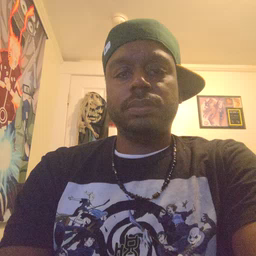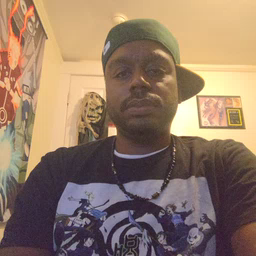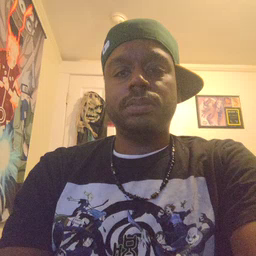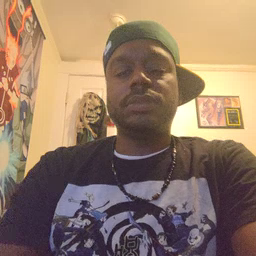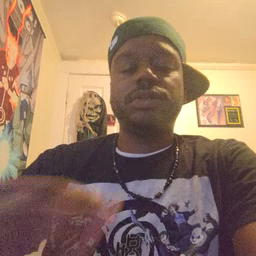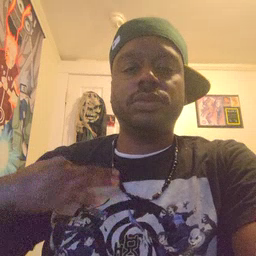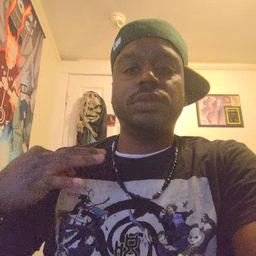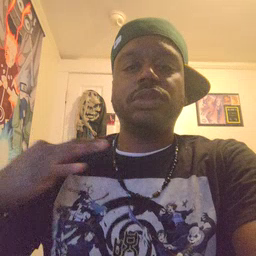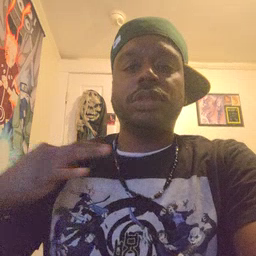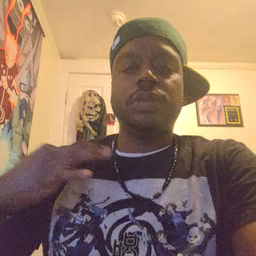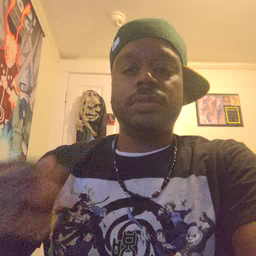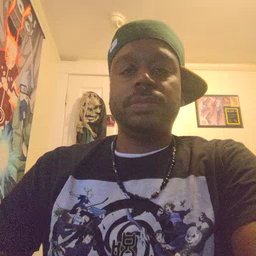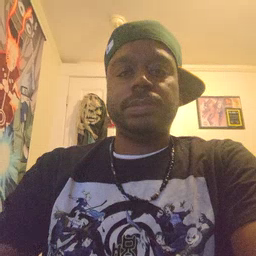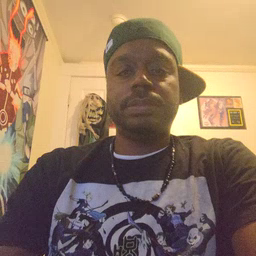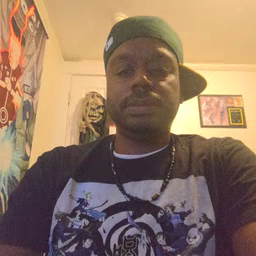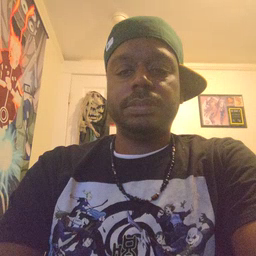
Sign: shirt